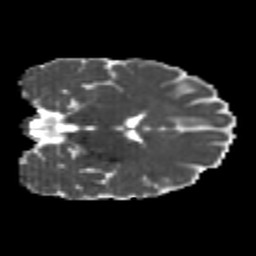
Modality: MD
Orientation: coronal
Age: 26
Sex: male
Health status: healthy
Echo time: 0.074 s